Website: bh-photo
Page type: account-selection
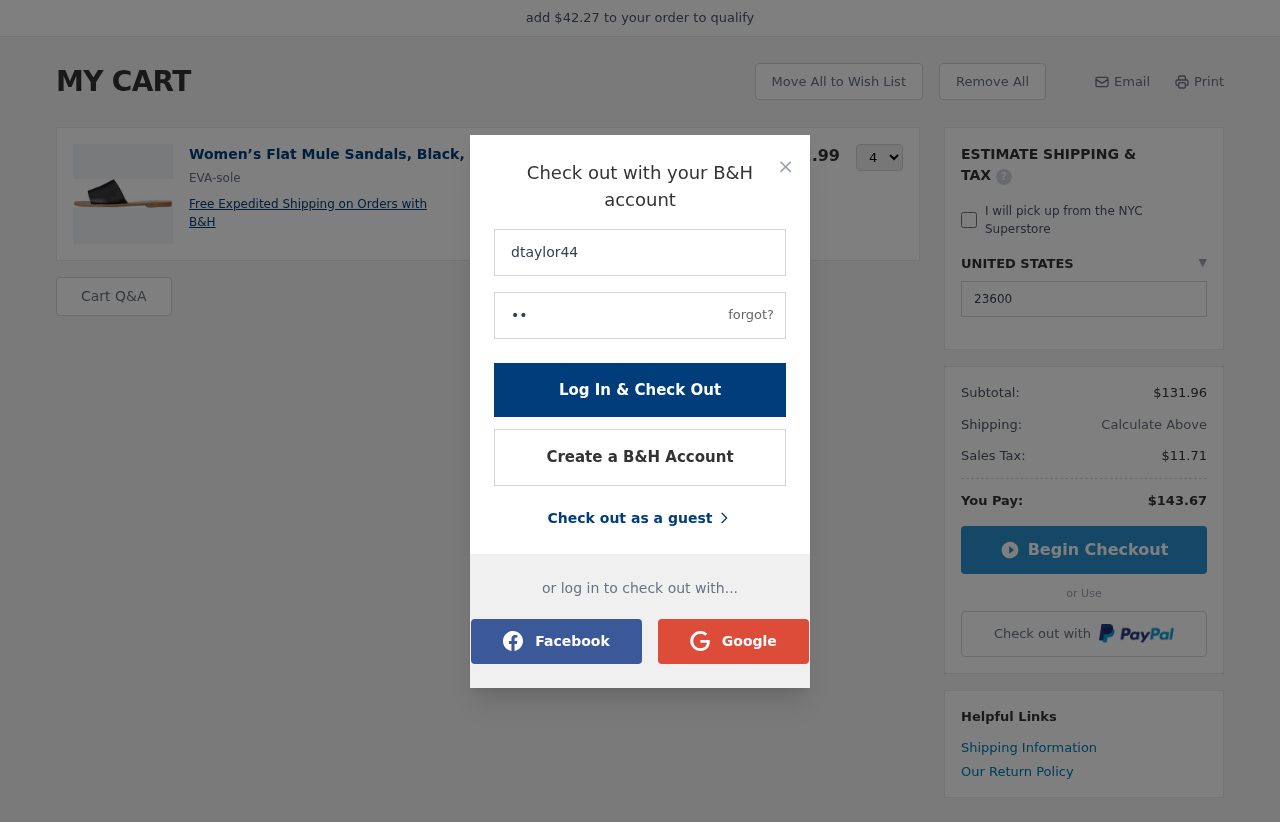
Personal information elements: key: PII_COUNTRY
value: UNITED STATES
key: PII_LOGIN_USERNAME
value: dtaylor44
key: PII_POSTCODE
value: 23600
Product elements: key: PRODUCT1_DESC
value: EVA-sole
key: PRODUCT1_NAME
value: Women’s Flat Mule Sandals, Black, 8 UK
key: PRODUCT1_PRICE
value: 32.99
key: PRODUCT1_QUANTITY
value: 4
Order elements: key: ORDER_SUBTOTAL
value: $131.96
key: ORDER_TAX
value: $11.71
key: ORDER_TOTAL
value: $143.67
Other elements: key: AMOUNT_TO_QUALIFY
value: $42.27